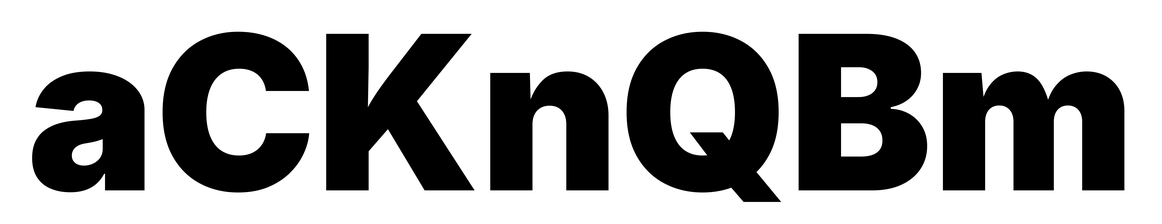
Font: Inter_Black